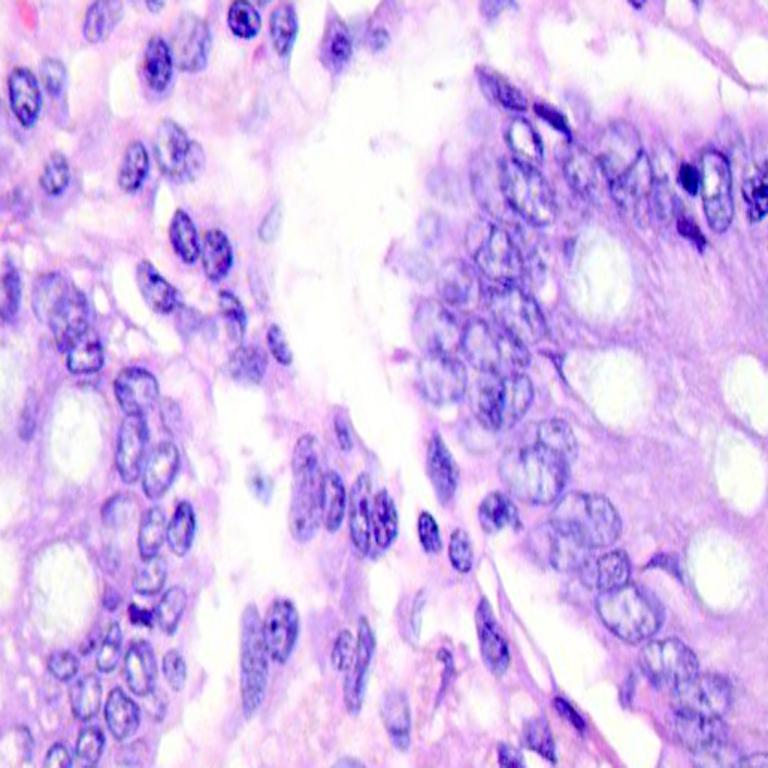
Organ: colon
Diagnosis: benign